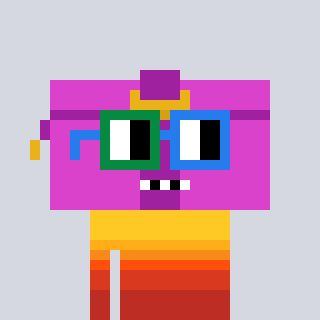
a pixel art character with square green and blue glasses, a clutch-shaped head and a bege-colored body on a cool background